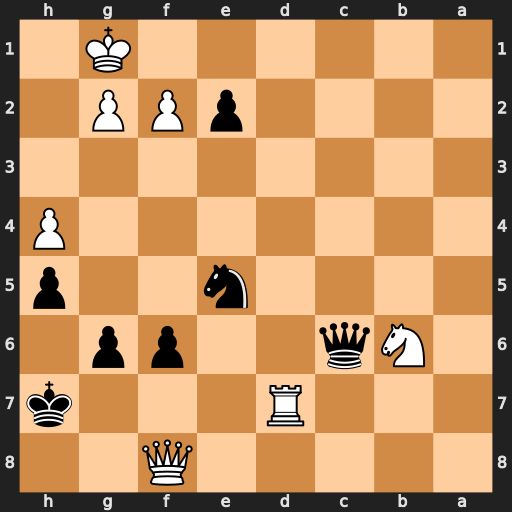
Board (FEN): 5Q2/3R3k/1Nq2pp1/4n2p/7P/8/4pPP1/6K1
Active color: b
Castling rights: -
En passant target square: -
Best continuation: Qxd7 Nxd7 e1=Q+ Kh2 Ng4+